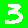
Digit: 3